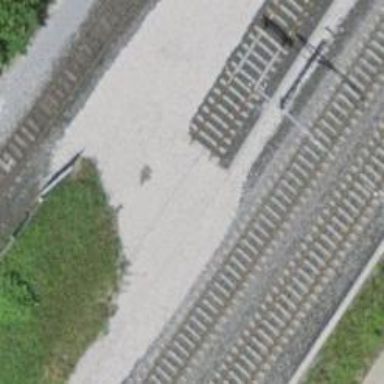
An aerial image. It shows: Railway buffer stop.